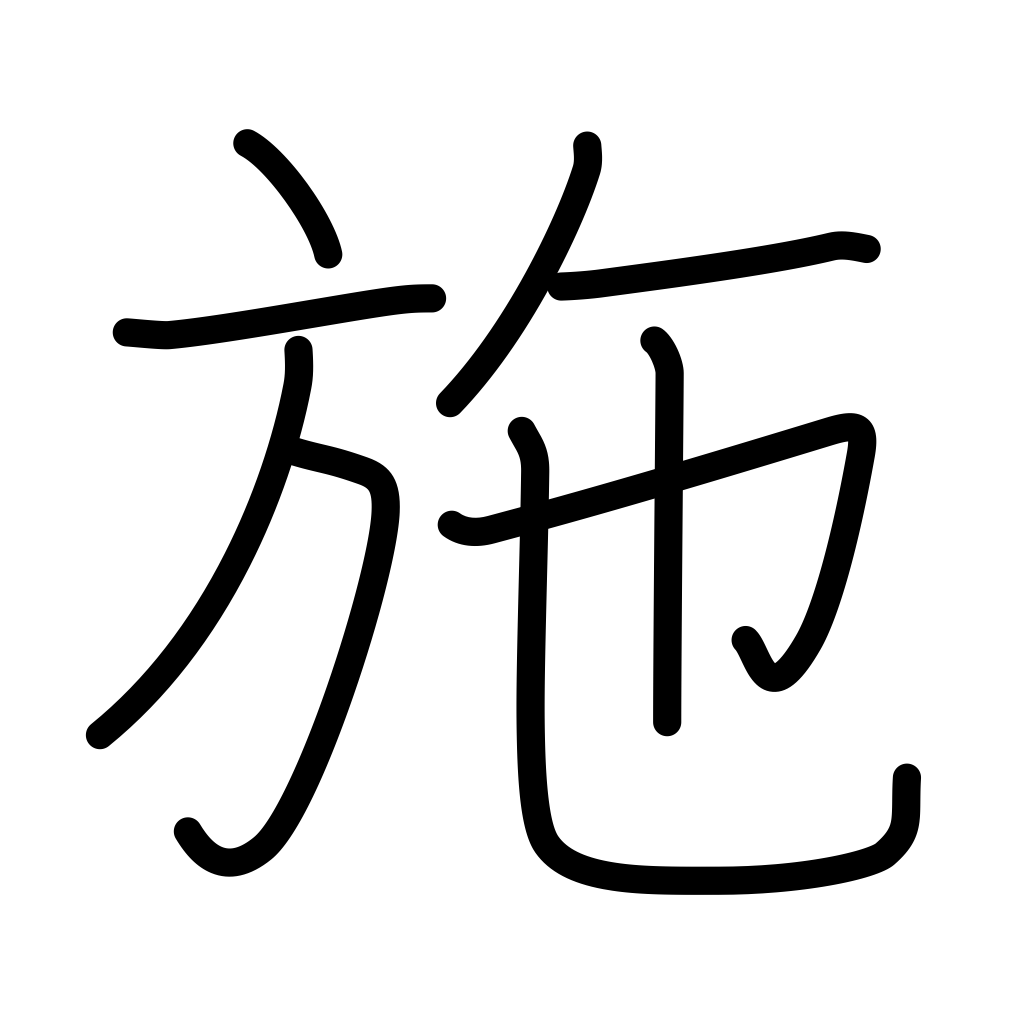
Meaning: give, bestow, perform, alms